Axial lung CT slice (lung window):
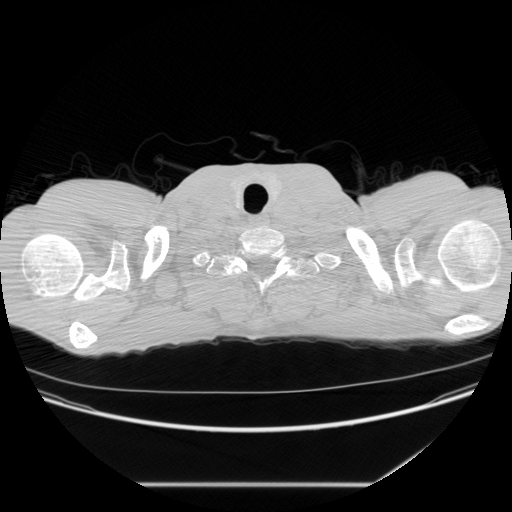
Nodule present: no